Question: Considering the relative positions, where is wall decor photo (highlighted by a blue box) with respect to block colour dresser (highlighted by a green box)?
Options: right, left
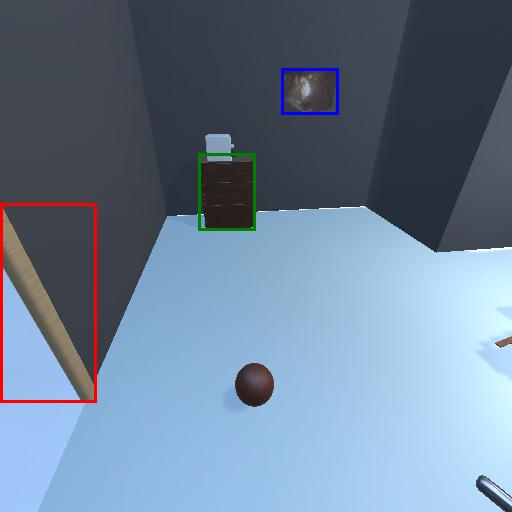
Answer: right